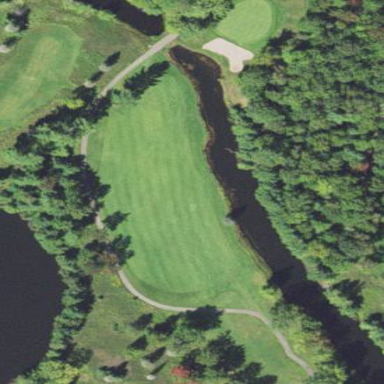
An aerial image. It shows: Scenic golf fairway.